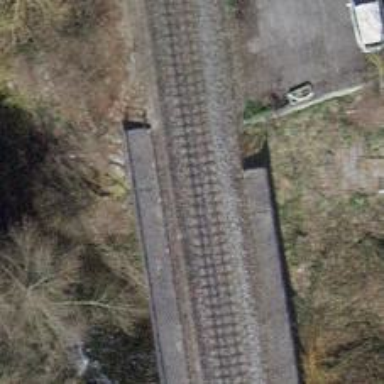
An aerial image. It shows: Narrow-gauge railway with single track. The railway is electrified with contact line.